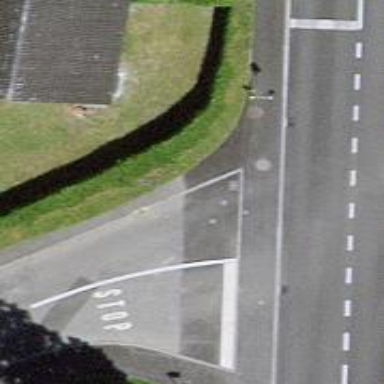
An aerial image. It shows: Road with stop sign.